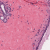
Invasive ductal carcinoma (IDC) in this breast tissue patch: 0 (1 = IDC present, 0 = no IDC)